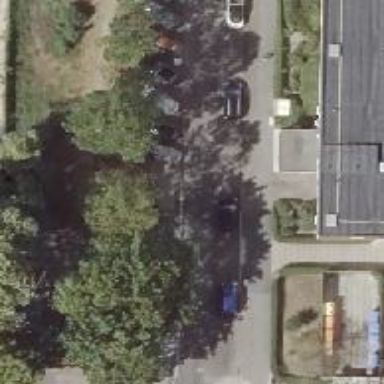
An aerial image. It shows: Residential road with asphalt surface. There is asphalt sidewalk on the right and parking available on the left side of the street.